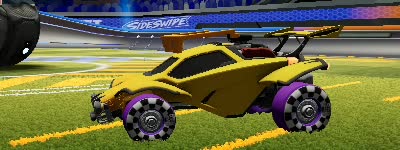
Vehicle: octane